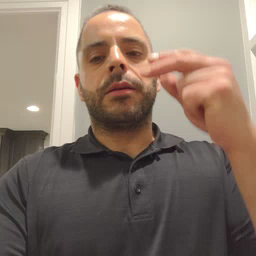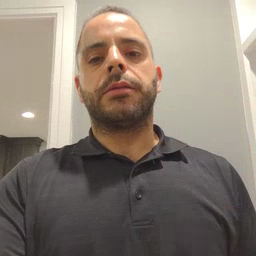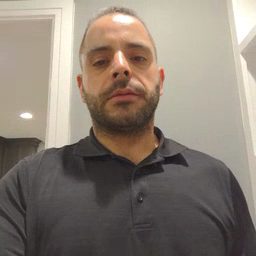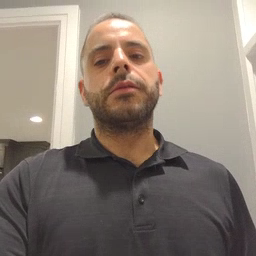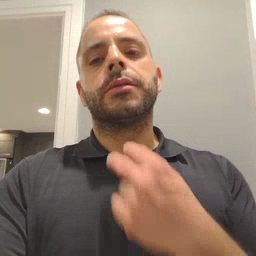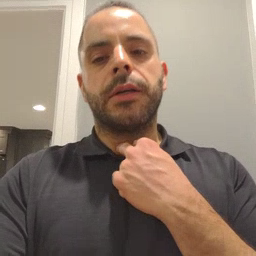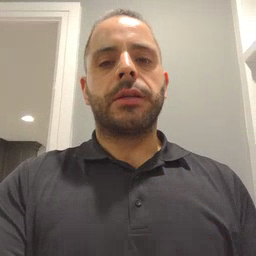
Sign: stuck